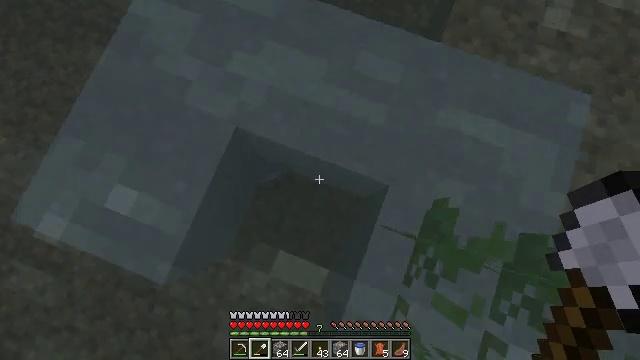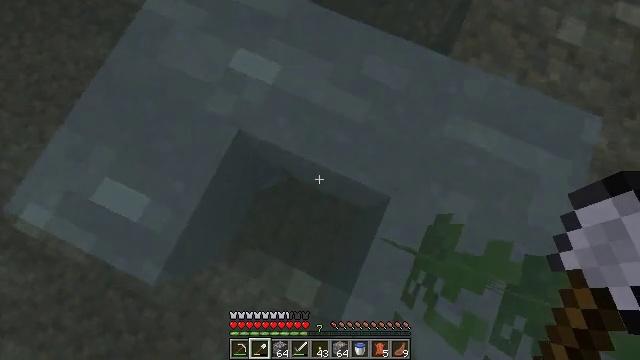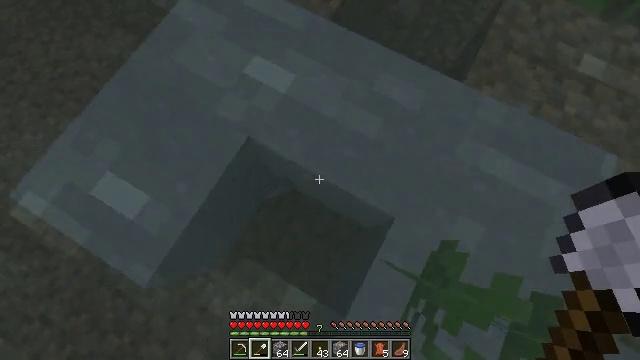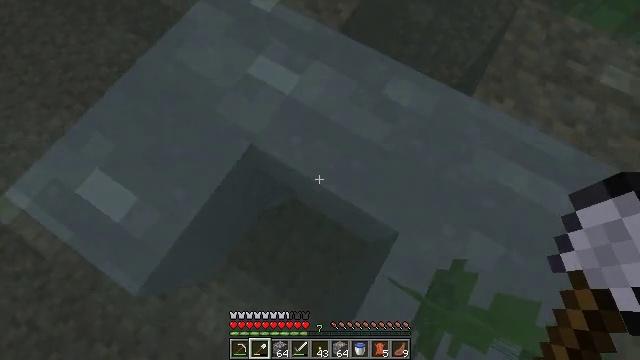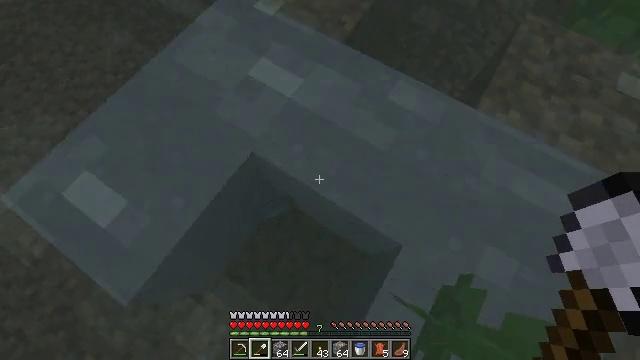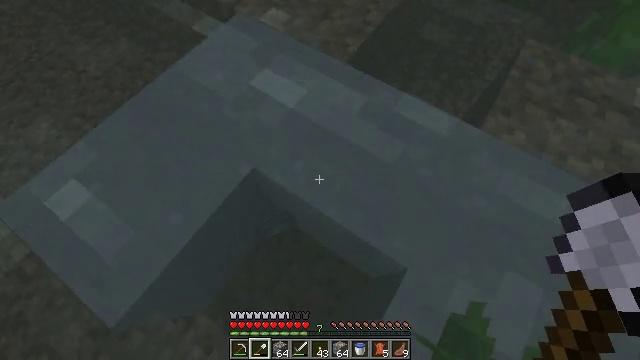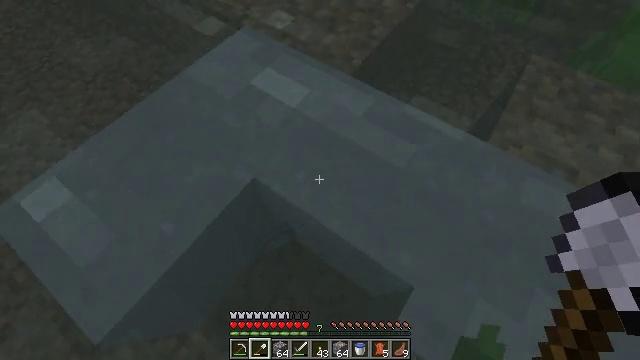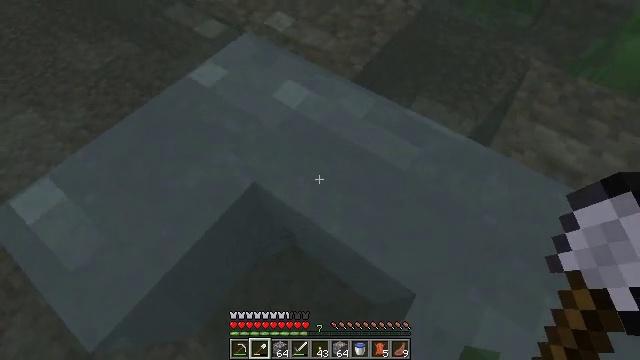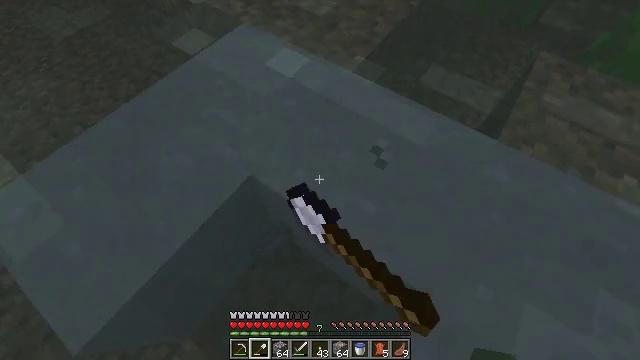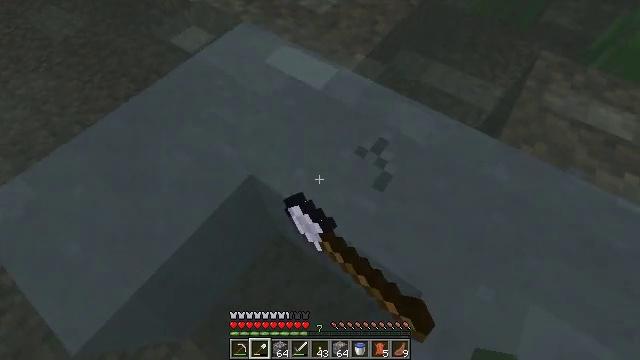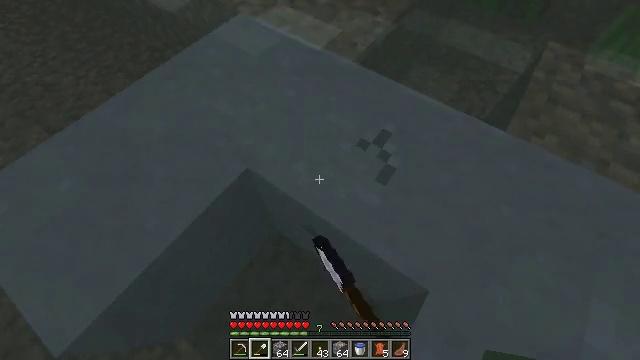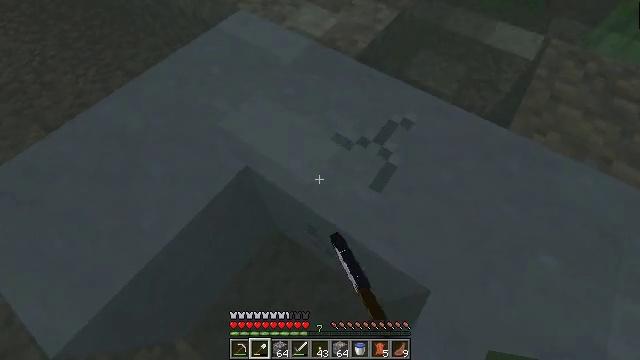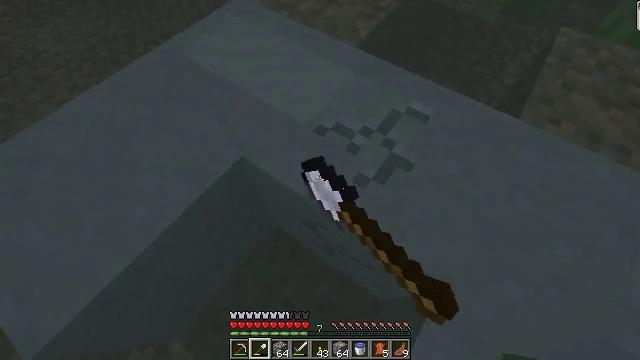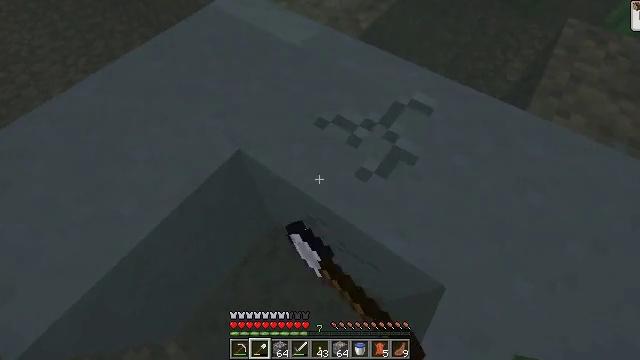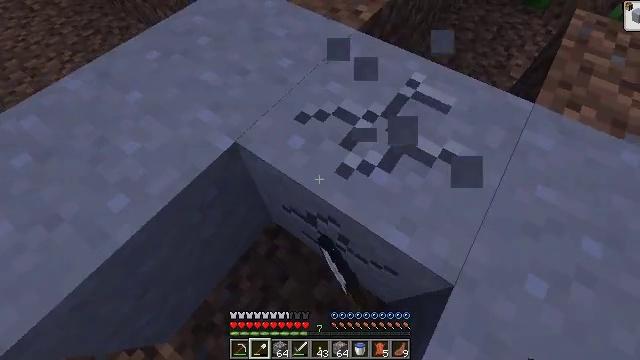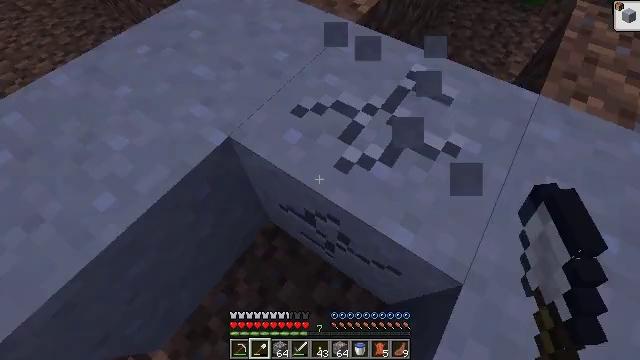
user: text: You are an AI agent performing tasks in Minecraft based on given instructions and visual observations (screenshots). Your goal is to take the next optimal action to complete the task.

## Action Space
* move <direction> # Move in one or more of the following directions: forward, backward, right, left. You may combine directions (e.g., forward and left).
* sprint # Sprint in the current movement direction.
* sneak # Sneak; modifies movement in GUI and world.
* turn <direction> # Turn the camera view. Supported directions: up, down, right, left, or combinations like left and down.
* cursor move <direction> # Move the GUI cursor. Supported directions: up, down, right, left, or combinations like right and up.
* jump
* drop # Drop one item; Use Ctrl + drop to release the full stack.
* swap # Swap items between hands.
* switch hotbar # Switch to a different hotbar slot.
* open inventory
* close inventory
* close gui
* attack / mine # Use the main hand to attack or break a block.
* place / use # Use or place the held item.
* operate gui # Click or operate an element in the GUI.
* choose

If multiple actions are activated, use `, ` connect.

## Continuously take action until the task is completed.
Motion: motion action
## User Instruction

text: Collect clay by holding down the left mouse button.
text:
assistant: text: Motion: turn left and up
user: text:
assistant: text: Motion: turn left and up
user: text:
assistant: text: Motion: turn left and up
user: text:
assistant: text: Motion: turn left and up
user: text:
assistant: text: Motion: turn left and up
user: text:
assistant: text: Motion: turn left and up
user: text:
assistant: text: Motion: turn up, attack / mine
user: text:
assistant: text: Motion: attack / mine
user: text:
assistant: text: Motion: attack / mine
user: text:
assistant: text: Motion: attack / mine
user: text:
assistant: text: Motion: attack / mine
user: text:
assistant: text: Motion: attack / mine
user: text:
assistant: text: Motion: attack / mine
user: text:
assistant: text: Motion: attack / mine
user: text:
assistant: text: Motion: attack / mine
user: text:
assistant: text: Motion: turn up, attack / mine
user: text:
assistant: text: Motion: turn up, attack / mine
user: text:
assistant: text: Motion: attack / mine
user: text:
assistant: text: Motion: attack / mine
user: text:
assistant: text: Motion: attack / mine
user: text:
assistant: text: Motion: attack / mine
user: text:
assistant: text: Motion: attack / mine
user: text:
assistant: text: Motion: attack / mine
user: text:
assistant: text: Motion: attack / mine
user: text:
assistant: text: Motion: attack / mine
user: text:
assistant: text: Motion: attack / mine
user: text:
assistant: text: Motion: attack / mine
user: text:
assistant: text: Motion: attack / mine
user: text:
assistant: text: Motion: attack / mine
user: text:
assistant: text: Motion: turn up, attack / mine